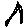
Label: circle